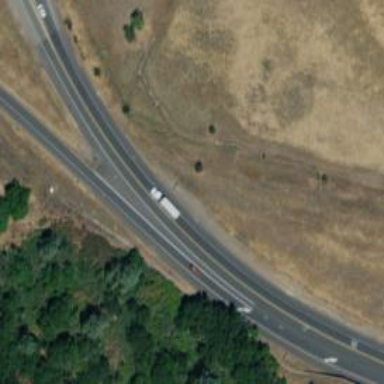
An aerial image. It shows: Expressway with asphalt surface classified as trunk highway.